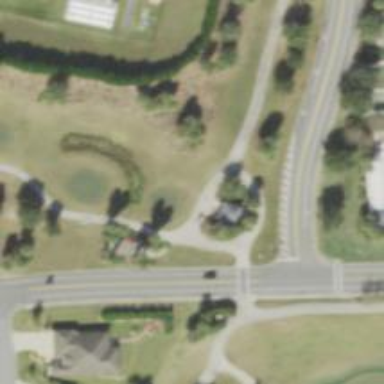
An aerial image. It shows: Golf cartpath that is also road path.